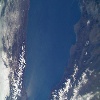
Label: water